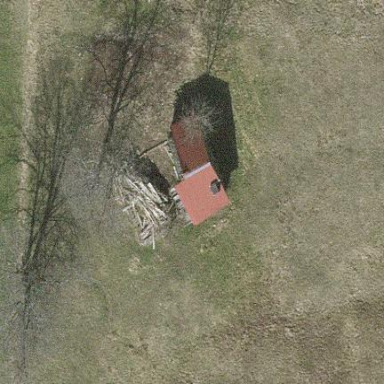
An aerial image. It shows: Cowshed building.